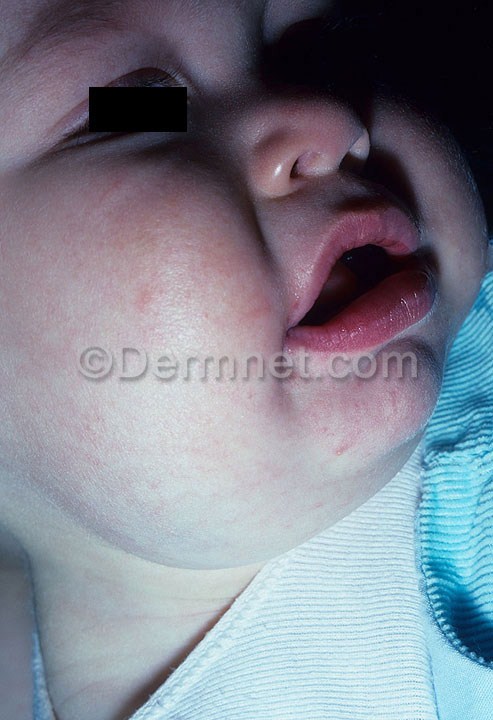
Disease: Vascular Tumors